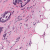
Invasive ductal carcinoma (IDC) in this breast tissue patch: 1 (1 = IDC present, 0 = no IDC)